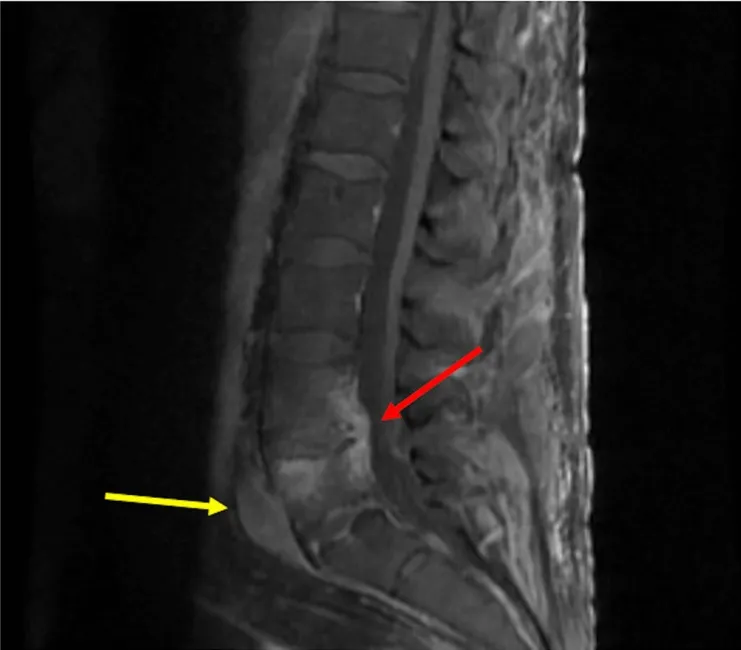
Magnetic resonance imaging of the lumbar spine showing partial destruction of the L4-L5 intervertebral disc with enhancement of the mucous pulposis (red arrow) and L5 phlegmon (yellow arrow).
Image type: radiology (mri)